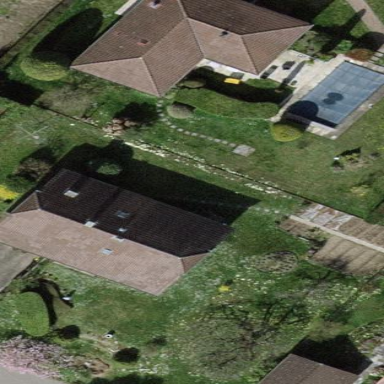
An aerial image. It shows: Detached building.